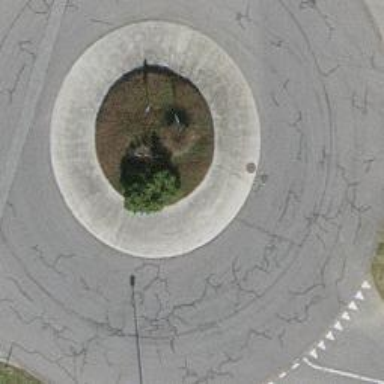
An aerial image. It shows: Residential road with roundabout.